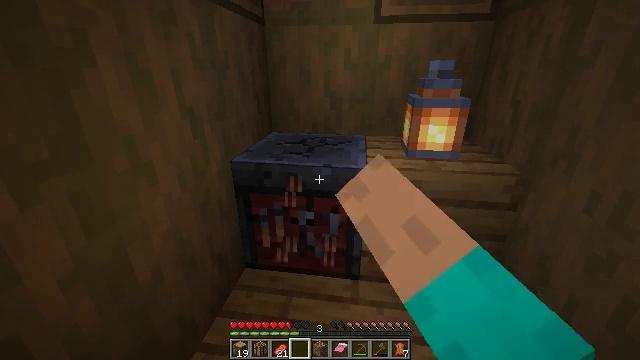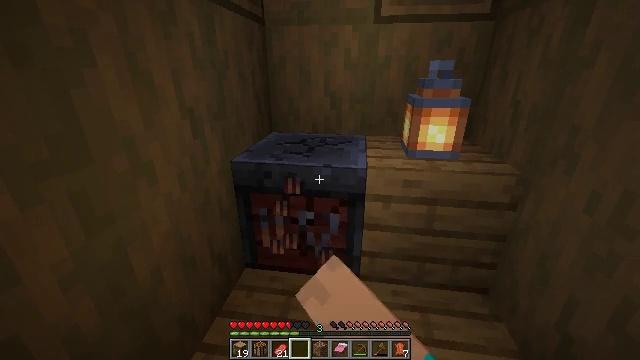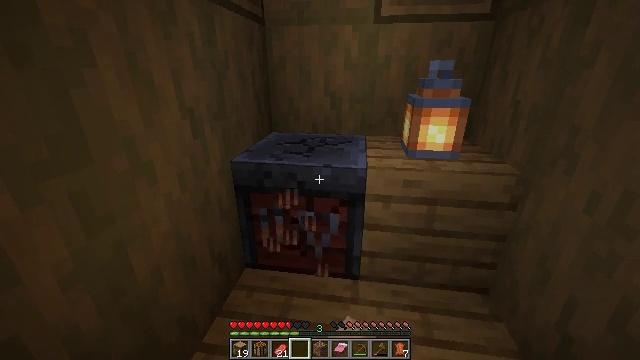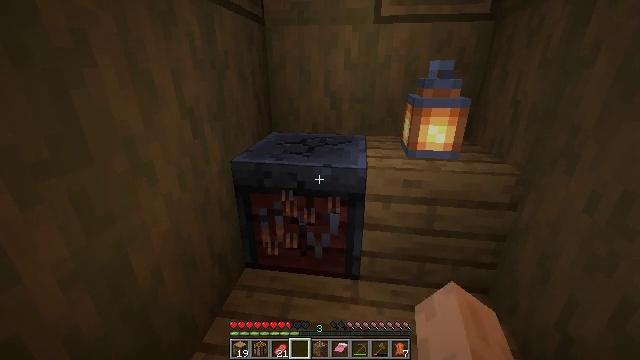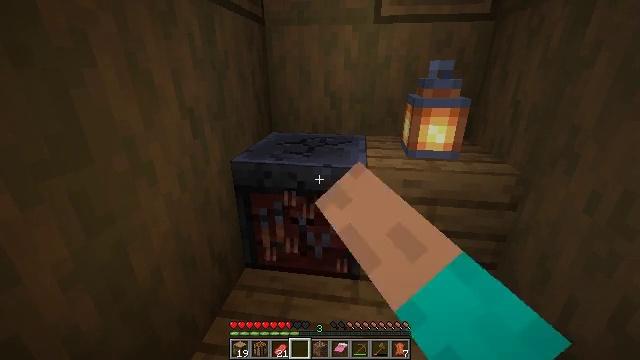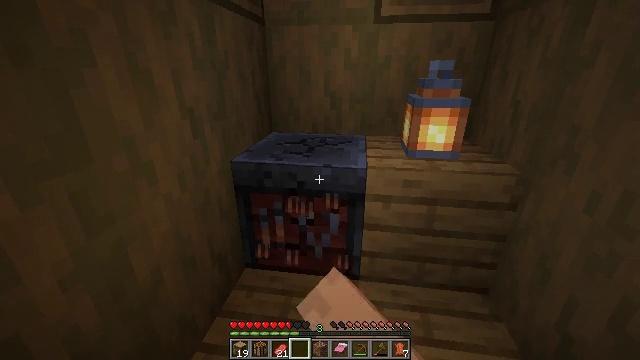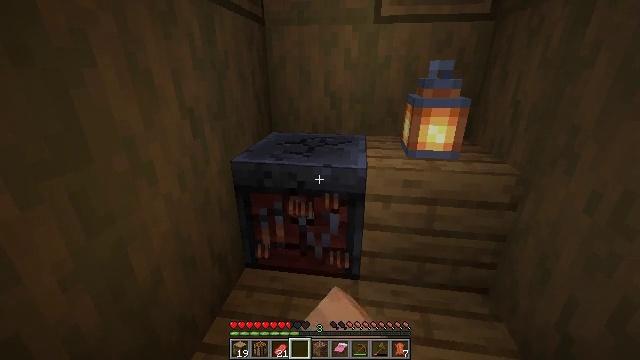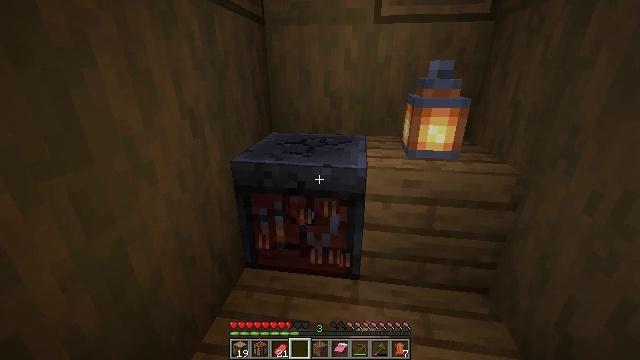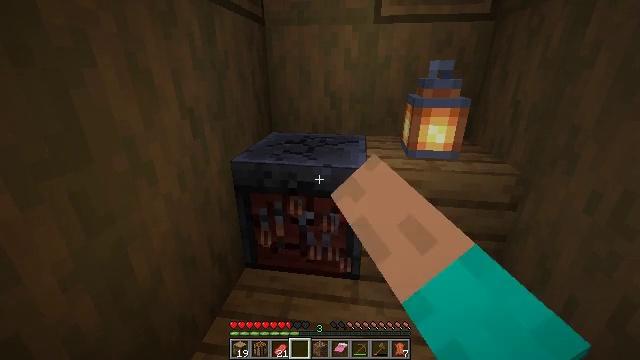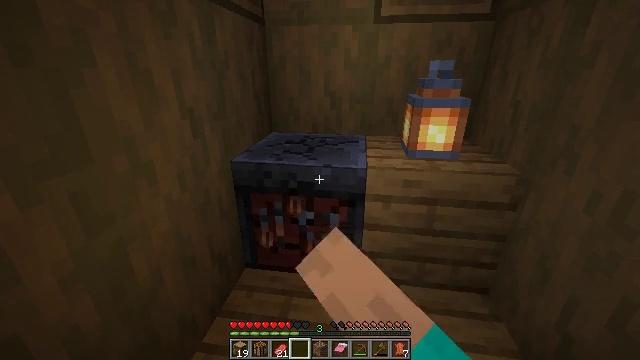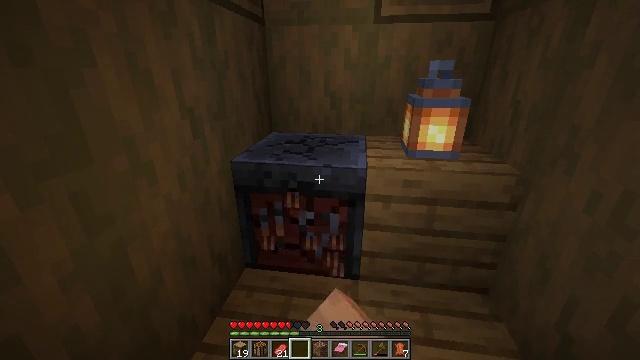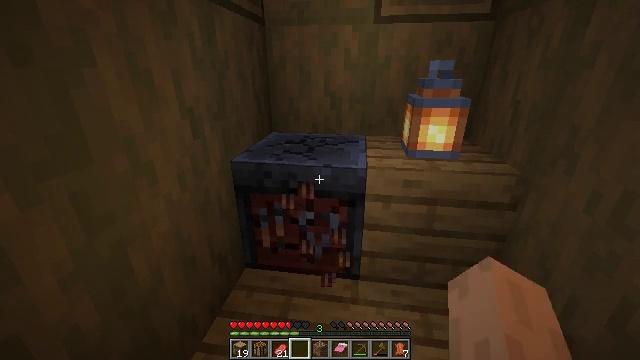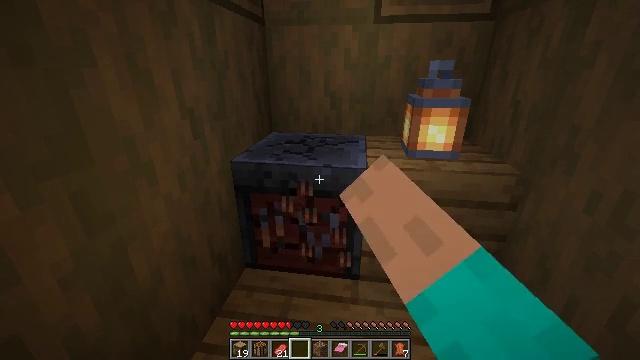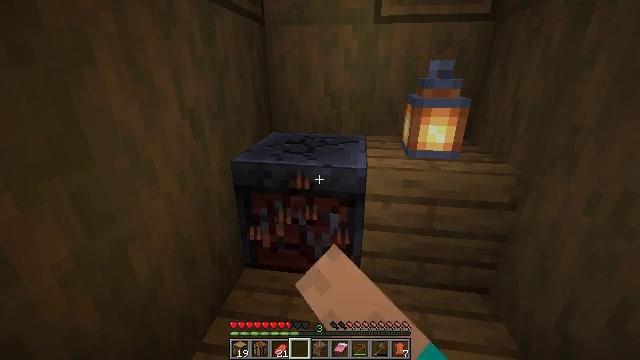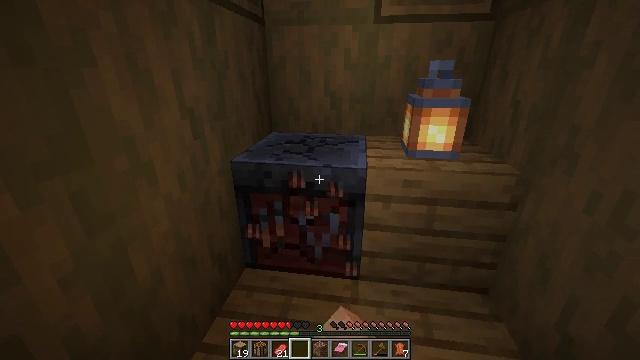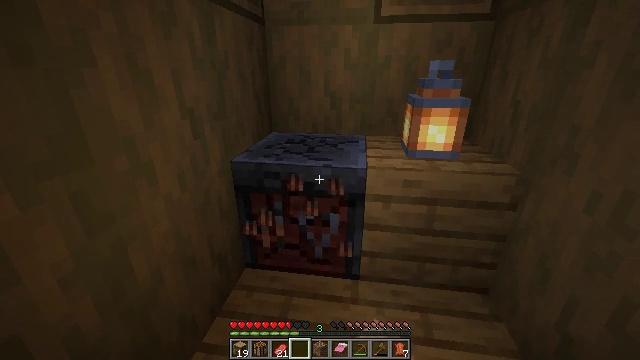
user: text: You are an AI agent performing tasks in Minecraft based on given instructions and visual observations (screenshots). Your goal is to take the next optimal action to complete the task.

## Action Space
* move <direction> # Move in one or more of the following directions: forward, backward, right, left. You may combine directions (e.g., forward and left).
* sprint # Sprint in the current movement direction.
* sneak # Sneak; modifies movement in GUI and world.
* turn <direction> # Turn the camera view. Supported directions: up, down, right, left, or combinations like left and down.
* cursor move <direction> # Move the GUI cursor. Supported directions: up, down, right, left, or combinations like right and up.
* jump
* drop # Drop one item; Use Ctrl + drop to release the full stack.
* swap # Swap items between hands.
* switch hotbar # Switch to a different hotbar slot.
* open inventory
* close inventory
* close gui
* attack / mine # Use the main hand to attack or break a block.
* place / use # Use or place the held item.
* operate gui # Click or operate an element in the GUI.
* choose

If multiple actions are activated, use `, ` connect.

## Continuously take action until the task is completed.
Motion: motion action
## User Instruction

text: Break the smithing table to move it.
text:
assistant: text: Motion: attack / mine
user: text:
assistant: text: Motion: attack / mine
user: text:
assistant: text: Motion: attack / mine
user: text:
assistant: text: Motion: attack / mine
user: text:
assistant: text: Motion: attack / mine
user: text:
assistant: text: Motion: attack / mine
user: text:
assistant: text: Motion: attack / mine
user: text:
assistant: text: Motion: attack / mine
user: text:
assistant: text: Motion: attack / mine
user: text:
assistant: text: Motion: attack / mine
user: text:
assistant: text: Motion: attack / mine
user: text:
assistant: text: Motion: attack / mine
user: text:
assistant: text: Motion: attack / mine
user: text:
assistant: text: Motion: attack / mine
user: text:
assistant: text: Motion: attack / mine
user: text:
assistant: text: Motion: attack / mine
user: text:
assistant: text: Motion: attack / mine
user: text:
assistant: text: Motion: attack / mine
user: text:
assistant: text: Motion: attack / mine
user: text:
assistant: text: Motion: attack / mine
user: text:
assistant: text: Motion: attack / mine
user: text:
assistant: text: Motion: attack / mine
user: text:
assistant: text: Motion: attack / mine
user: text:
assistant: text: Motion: attack / mine
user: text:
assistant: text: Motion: attack / mine
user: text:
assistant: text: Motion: attack / mine
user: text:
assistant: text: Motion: attack / mine
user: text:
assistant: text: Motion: attack / mine
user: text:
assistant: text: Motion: attack / mine
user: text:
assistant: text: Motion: attack / mine